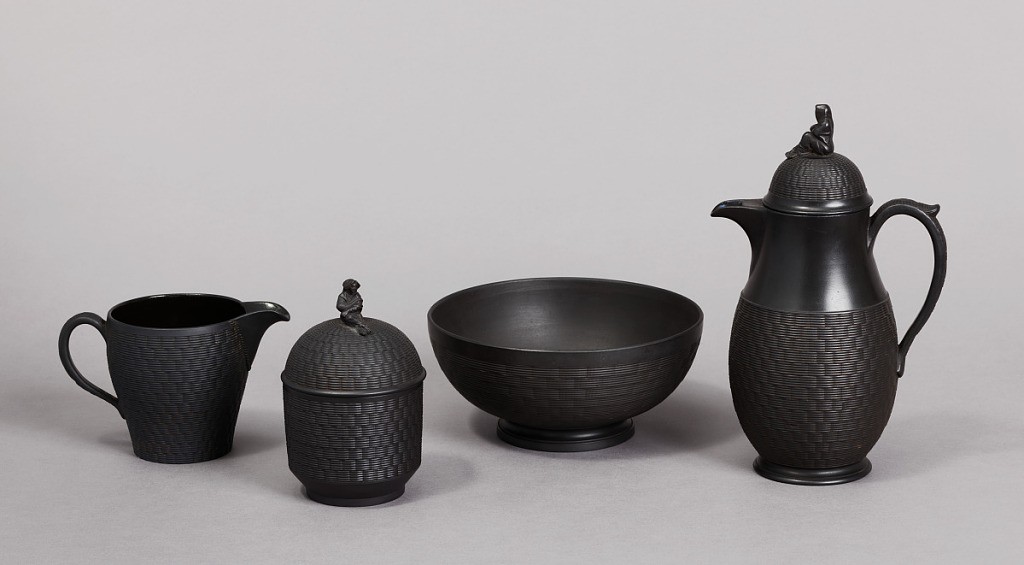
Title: Black Basalt Coffee and Tea Service (partial)
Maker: Wedgwood, English, established 1759
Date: late 18th century
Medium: black basalt (unglazed stoneware)
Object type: coffee and tea service
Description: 1938-57-306-a,b: Cylindrical, high domed lid with finial in the for...;     1938-57-307-a,b: Tall, slightly swelling body, long loop handle, sh...;     1938-57-308: Circular, on raised foot, sides have basket-weave ...;     1938-57-309: Slightly swelling form, short spout, long loop han...